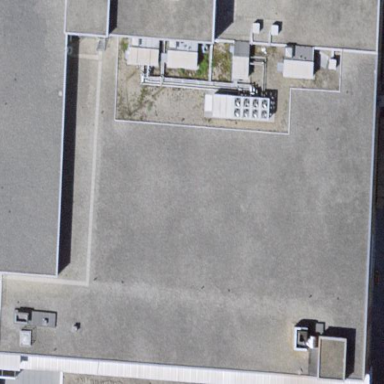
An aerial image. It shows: Industrial building.